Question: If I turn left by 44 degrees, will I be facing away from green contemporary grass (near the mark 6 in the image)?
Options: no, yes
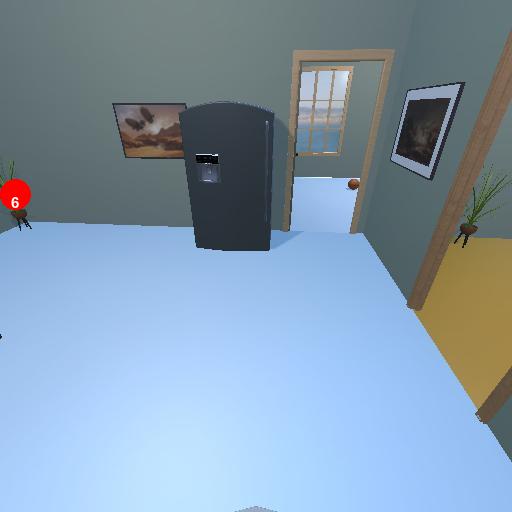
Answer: no